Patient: sex F, age 65
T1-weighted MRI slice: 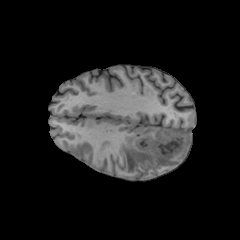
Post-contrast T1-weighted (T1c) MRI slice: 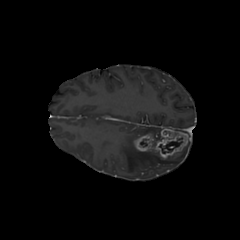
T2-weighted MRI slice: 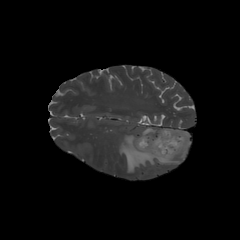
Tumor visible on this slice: yes
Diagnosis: Glioblastoma, IDH-wildtype
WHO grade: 4